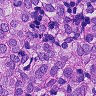
Metastatic tissue present: yes